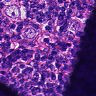
Metastatic tissue present: yes